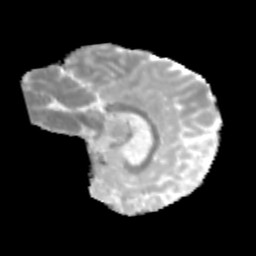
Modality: MD
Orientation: sagittal
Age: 13
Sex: male
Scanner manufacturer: siemens
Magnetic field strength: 3 T
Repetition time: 3.8 s
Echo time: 0.07 s